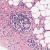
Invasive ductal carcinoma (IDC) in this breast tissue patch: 1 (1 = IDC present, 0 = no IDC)